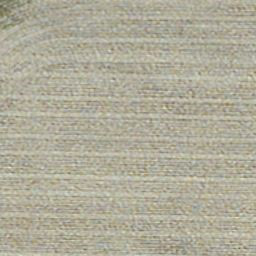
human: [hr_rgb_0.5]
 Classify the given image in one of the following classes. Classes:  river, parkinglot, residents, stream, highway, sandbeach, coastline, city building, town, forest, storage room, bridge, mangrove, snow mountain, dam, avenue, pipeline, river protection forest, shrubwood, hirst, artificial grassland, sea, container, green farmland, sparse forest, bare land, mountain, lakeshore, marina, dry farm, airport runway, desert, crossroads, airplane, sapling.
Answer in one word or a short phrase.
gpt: dry farm